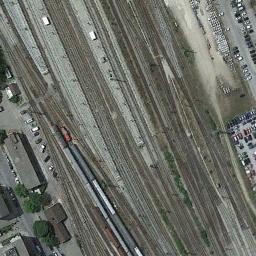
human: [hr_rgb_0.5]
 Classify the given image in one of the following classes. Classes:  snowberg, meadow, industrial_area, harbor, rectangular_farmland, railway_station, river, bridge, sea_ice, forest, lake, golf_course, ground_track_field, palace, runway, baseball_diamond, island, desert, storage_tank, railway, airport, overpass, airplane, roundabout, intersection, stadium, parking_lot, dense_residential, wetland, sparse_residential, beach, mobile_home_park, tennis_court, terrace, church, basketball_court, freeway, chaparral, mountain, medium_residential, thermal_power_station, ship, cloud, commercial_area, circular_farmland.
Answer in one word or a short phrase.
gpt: railway